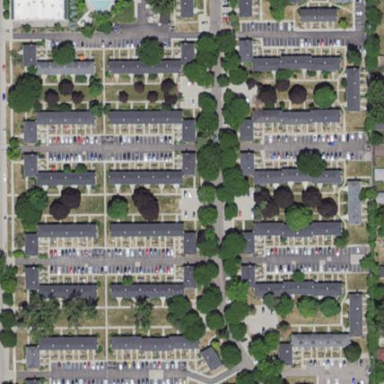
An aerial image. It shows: Residential area with apartments.